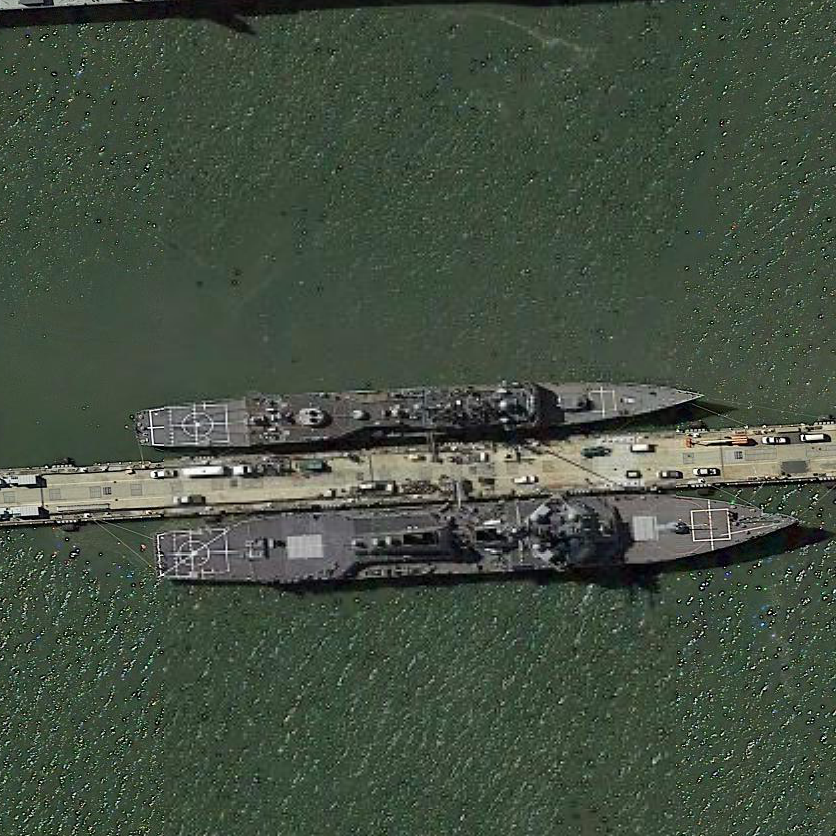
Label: cruiser